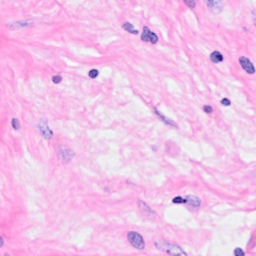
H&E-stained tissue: Breast